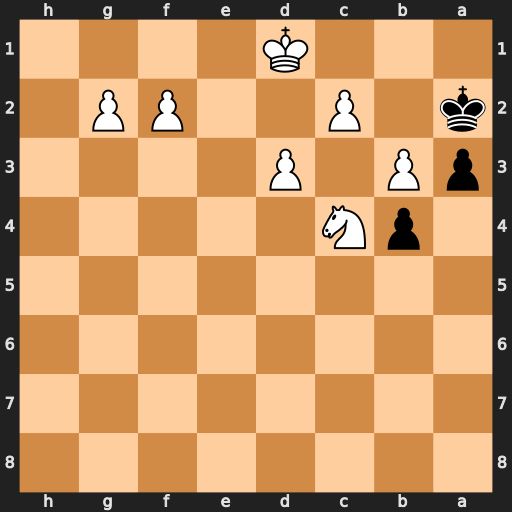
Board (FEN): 8/8/8/8/1pN5/pP1P4/k1P2PP1/3K4
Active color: b
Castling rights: -
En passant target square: -
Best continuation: Kb1 c3 a2 cxb4 a1=Q